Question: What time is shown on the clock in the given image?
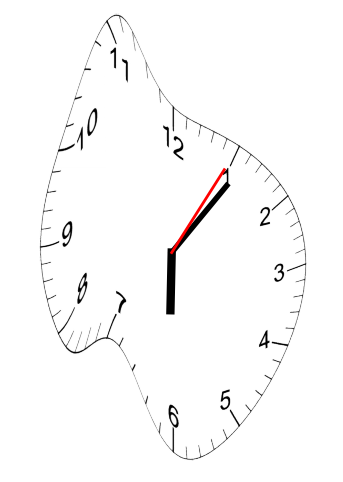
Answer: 06:06:05